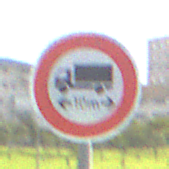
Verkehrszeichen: TatsaechlicheLaenge
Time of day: MorningAfternoon
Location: Outdoor (Suburban)
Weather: PartlyCloudy
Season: NotSpecified
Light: Natural